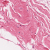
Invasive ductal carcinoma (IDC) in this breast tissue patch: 0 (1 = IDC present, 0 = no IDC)